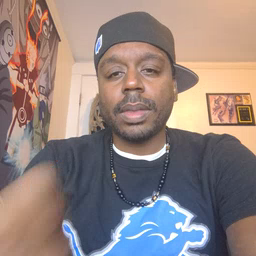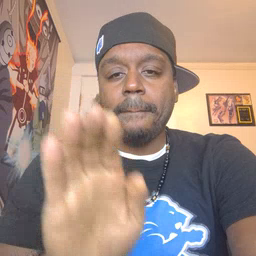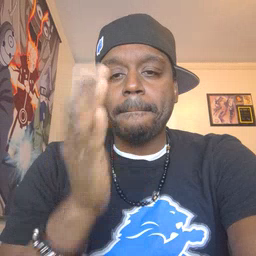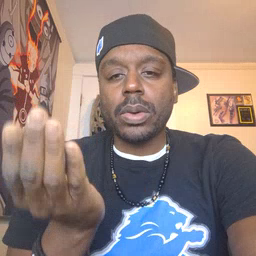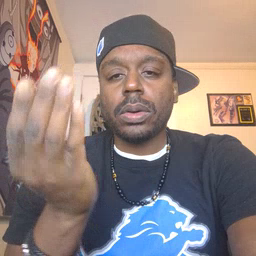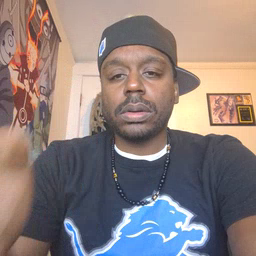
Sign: book